Question: I am facing an issue where the child column widths are less than that of header column width. As a result the alignments looks pretty nasty. I've tried playing around with the ui.jqgrid.css:
- - - -
I've also tried the solutions mentioned in :
- <URL>
Unfortunately none of those solutions work. I am using .
The workaround I am using at the moment is to remove the borders for the header using:
'''
ui-state-default, .ui-widget-content .ui-state-default, .ui-widget-header
'''
I am attaching the screenshot to make it more clear. Has anybody faced this issue?

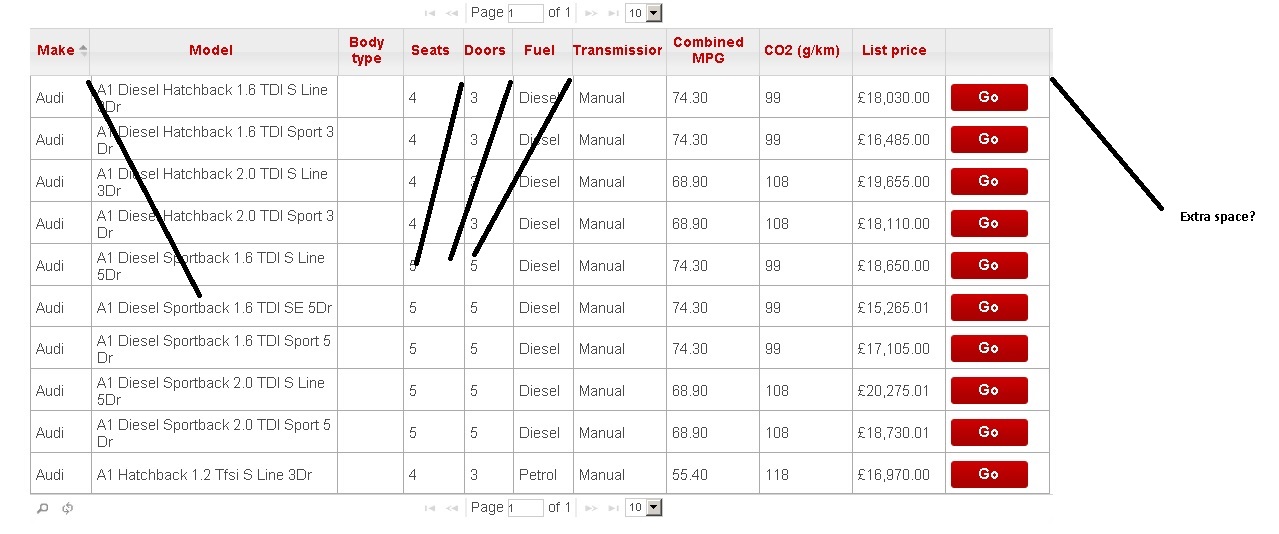
Answer: Thanks @Oleg. But there wasn't any other css which was conflicting. The issue was when you add border to the data table and it pushes 1 or 2 pixels away. And apparently the header will stay at the original position (1 or 2 pixels away left of the data column). So the idea is to add the same border and make the padding a -2pixels.
So changes:
'''
.ui-jqgrid .ui-jqgrid-htable th {height:22px;padding: 0 2px 0 -2px;}
'''
and then add a left border to:
'''
.ui-jqgrid .ui-jqgrid-htable {table-layout:fixed;margin:0;border-left: 1px solid #d3d3d3 !important;}
'''
Now all the alignments all fine.
I am still wondering why the header and data are two tables. I believe it's a bit awkward design unless there is a strong reason! Maybe Oleg can answer.